Question: I have a triangle (red, below).
How can I compute the polygons (and in turn tessellate them) that result from subtracting a second triangle (green) from the first?

(I'm using Python and I'm looking for an explanation and pseudo-code of an approach I can take, rather than recommendations for opaque libraries. (I currently use <URL>
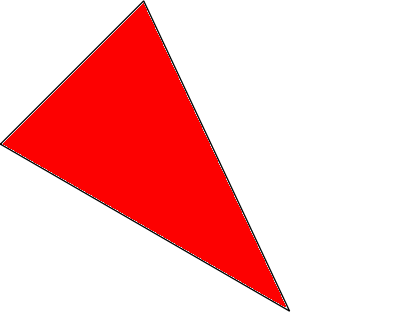
Answer: Let's walk through some scenarios...
: Triangles do not overlap (or they are tangent but not overlapping)

Test for this case by using a <URL> to see if any of the three vertices of one of the triangles lies inside of or on the other.
If we are in Case 1, we don't need to do anything.
: Green triangle is inside of red triangle.

Test for this case by either using a point-in-polygon algorithm to see if all three of the green vertices are inside of the red triangle. Another way to test this is to see if any of the 3 line segments of the green triangle intersect with any of the 3 line segments of the red triangle; use an <URL>.
Now for this case, draw a line segment from each of the green vertices to each of the red vertices (total of 9 new line segments). If any of these new line segments cross into the green triangle then remove them (you can check for this by using the line segment intersection method against each of the green triangle's sides). Now, test to see if any of the remaining new line segments intersect with each other; if any two do, then eliminate one, and retest until you have no more new line segments intersecting with each other.

: Green triangle overlaps red triangle, where two sides of the green triangle enter into the red triangle and also leave the red triangle.

Test for this case by checking to see that exactly two green sides each intersect with two red sides. Again use the line segment intersection algorithm.
Now for this case, draw a line segment from each of the intersection points (each place where a green side intersects with a red side) to each of the red vertices. If any of these line segments basically duplicate the red edges then remove them. If any of these new line segments cross into the green triangle then remove them (you can check for this by using the line segment intersection method against each of the green triangle's sides). Now, test to see if any of the remaining new line segments intersect with each other; if any two do, then eliminate one, and retest until you have no more new line segments intersecting with each other.

: Green triangle overlaps red triangle, where two sides of the green triangle enter into the red triangle but they do not leave the red triangle out another side.

Test for this case by checking to see that exactly two green sides each intersect with exactly one red side (it doesn't necessarily have to be the same side for each). Again use the line segment intersection algorithm.
Now for this case, draw a line segment from the green vertex that is inside of the red triangle (use the point-in-a-polygon algorithm to determine which green vertex is inside of the triangle) to each of the red triangle vertices.

: Green triangle overlaps red triangle, where only one side of the green triangle enter into the red triangle and where that same green side exits a different side of the red triangle.

Test for this case by checking to see that exactly one green side intersects with exactly two red sides. Again use the line segment intersection algorithm.
Now for this case, draw a line segment from each of the intersection points (each place where a green side intersects with a red side) to each of the red vertices. If any of these line segments basically duplicate the red edges then remove them. If any of these new line segments cross into the green triangle then remove them (you can check for this by using the line segment intersection method against each of the green triangle's sides). Now, test to see if any of the remaining new line segments intersect with each other; if any two do, then eliminate one, and retest until you have no more new line segments intersecting with each other.

And hopefully at this point you are done!